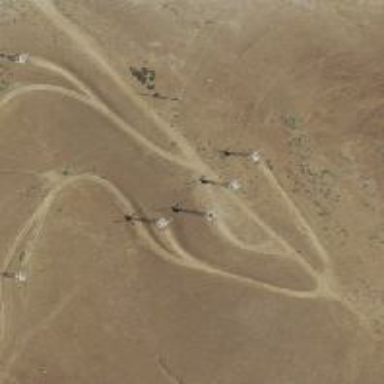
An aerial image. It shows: Wind power generator utilizing wind turbines.